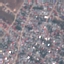
Land use / land cover: Residential